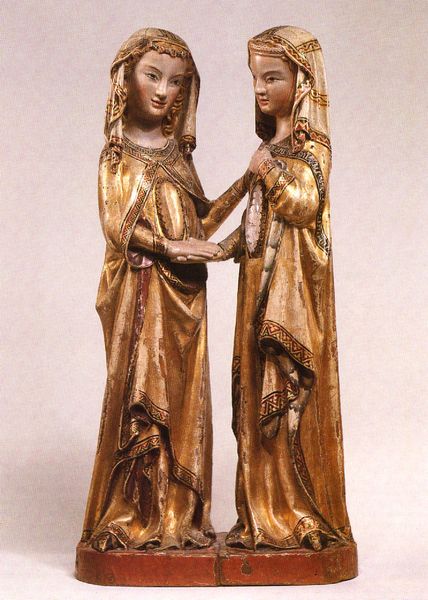
Titel: Heimsuchungsgruppe des sogenanntenVisitatio-Meisters Konstanz
Künstler: Visitatio Meister
Institution: New York, The Metropolitan Museum of  Art
Schlagwörter: hand, kopf, umhang, weiß, frauen, mädchen, frau, holz, kleid, schmuck, rot, schleier, tuch, jung, augen, falten, gesicht, halten, sockel, hände, kirche, figur, gewand, gold, haare, mantel, locken, kinder, skulptur, statue, zwei, figuren, faltenwurf, plastik, foto, vergoldet, altar, schnitzerei, elisabeth, begrüßung, maria, geschnitzt, anna, heimsuchung, lcoken, weicher stil, mariä heimsuchung, vetrauen